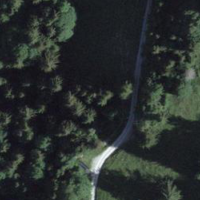
EUNIS habitat code: 43
Species observed at this site:
Clinopodium vulgare